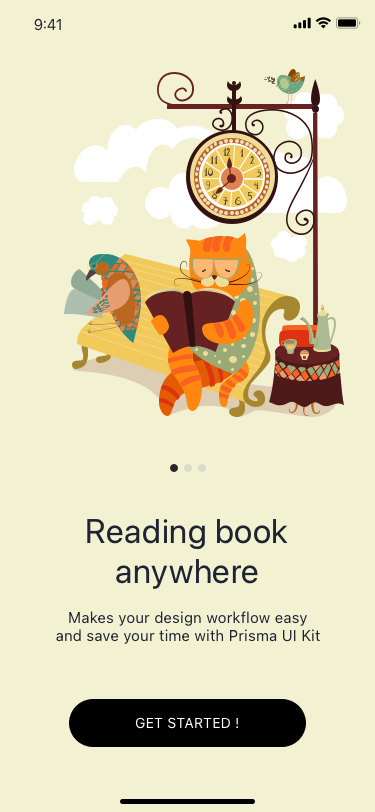
Text in this UI design:
Makes your design workflow easy and save your time with Prisma UI Kit
Reading book anywhere